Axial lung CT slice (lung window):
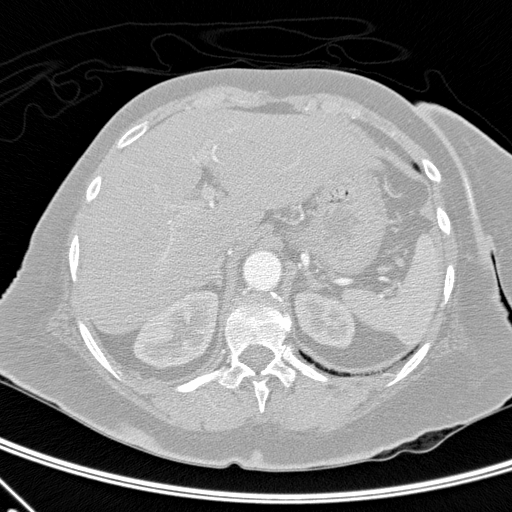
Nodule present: no